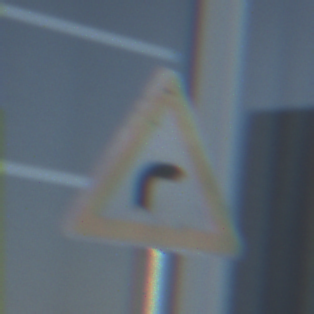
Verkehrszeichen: KurveRechts
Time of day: MorningAfternoon
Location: Outdoor (Urban)
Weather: Clear
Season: NotSpecified
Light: Natural